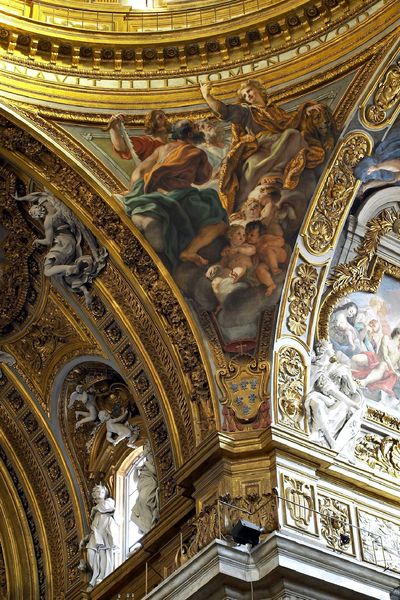
Titel: Vierungskuppel von Il Gesù in Rom
Künstler: Giovanni Battista Gaulli
Standort: Rom, Il Gesù (EU - I - Latium)
Schlagwörter: blau, himmel, schatten, dreieck, bunt, hell, licht, säule, wolke, architektur, arm, barock, kirche, gold, decke, engel, hellblau, bogen, figuren, kuppel, ornamente, oben, nische, gewölbe, vergoldet, kirch, groß, plastisch, zwickel, rom, fries, wappen, skulpturen, jesus, fresken, heilige, fresko, golden, illusion, putti, michael, basilika, stuch, deckenmalerei, petersdom, marmorfiguren, frescen, freske, apostel, deckenfresko, blattgold, micheal, kichre, nomen, woolke, basoöola, zuwickel